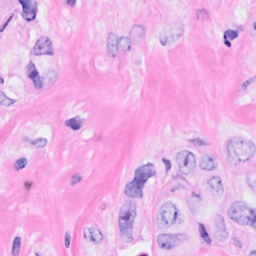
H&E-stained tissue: Breast